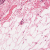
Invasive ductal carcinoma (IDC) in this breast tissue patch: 0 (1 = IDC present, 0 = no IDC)